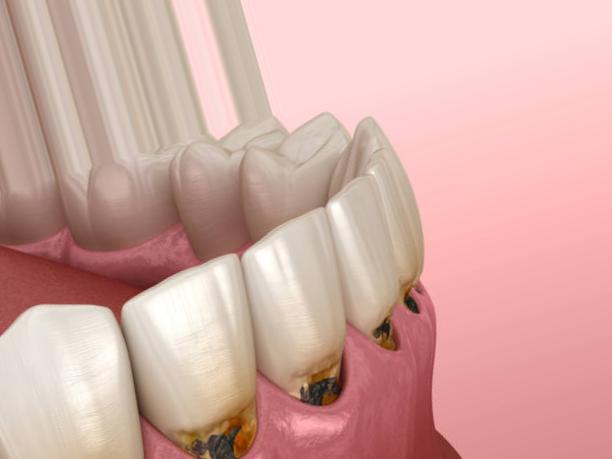
Condition: Caries